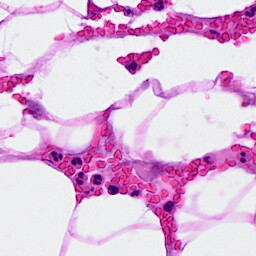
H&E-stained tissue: Breast